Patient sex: M
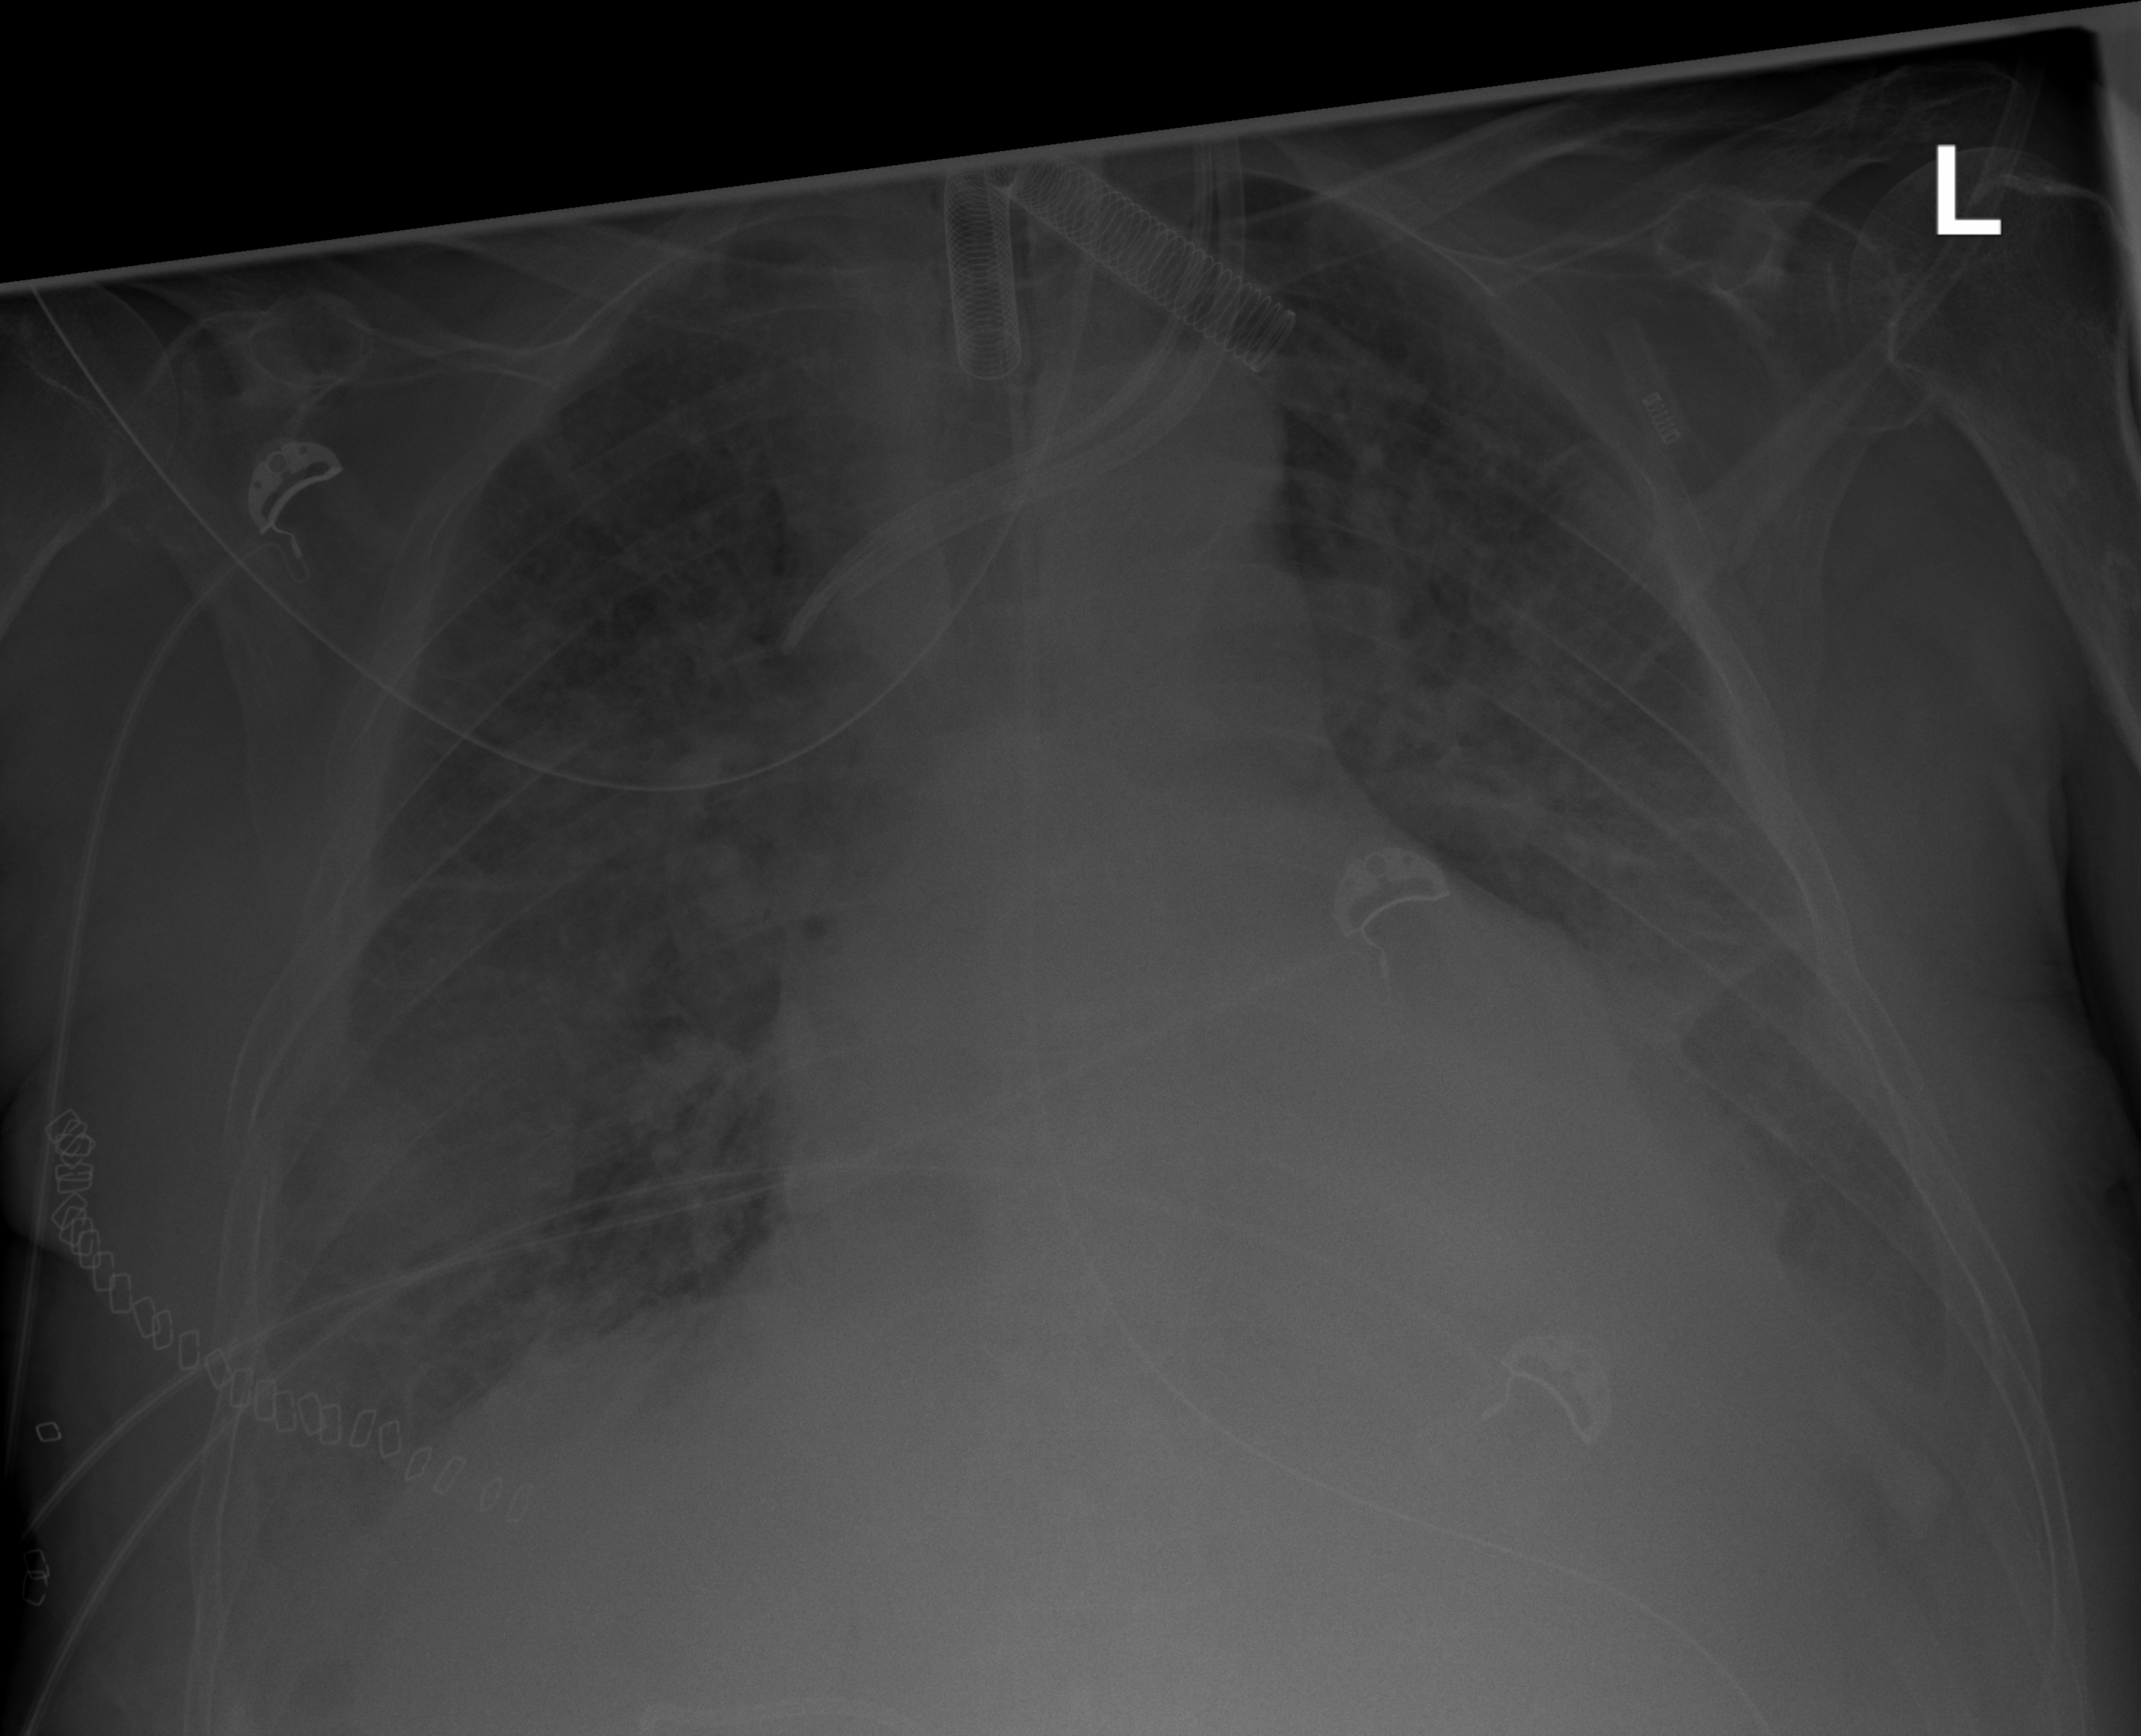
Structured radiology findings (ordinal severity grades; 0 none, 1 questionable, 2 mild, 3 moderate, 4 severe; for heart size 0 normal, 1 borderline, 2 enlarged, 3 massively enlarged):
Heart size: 2
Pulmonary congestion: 2
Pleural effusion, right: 2
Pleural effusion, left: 3
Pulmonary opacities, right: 3
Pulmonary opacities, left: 3
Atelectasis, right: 3
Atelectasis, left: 3